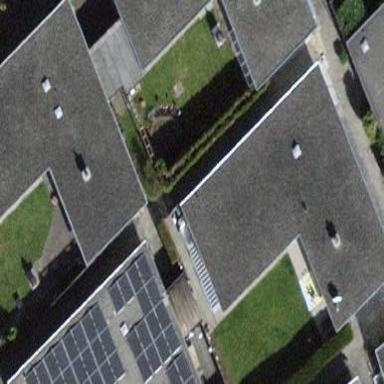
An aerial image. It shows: Flat-roofed residential building.